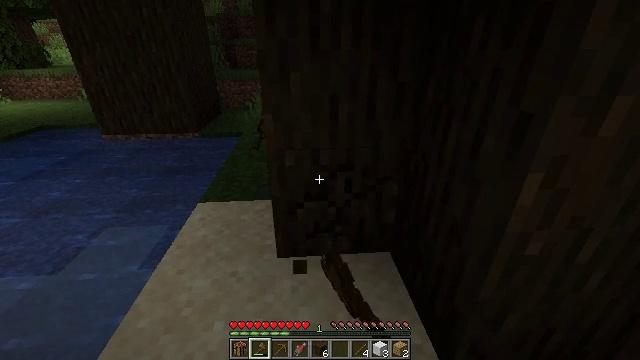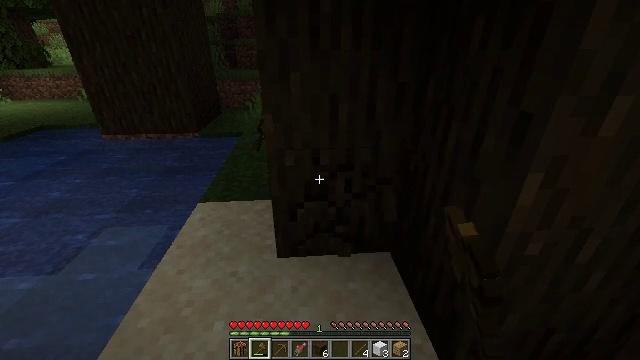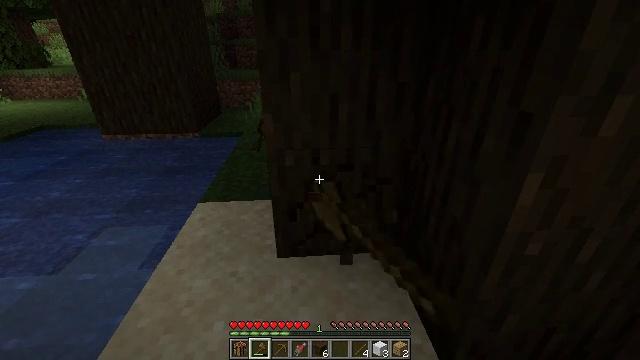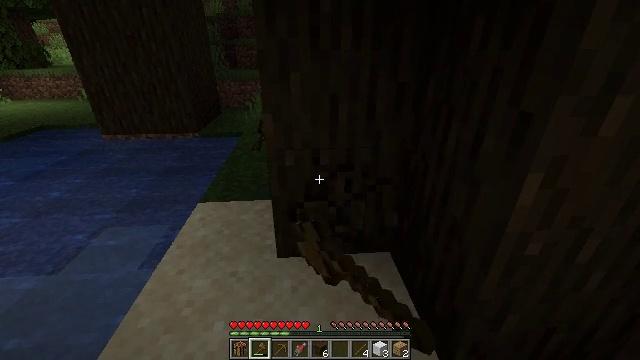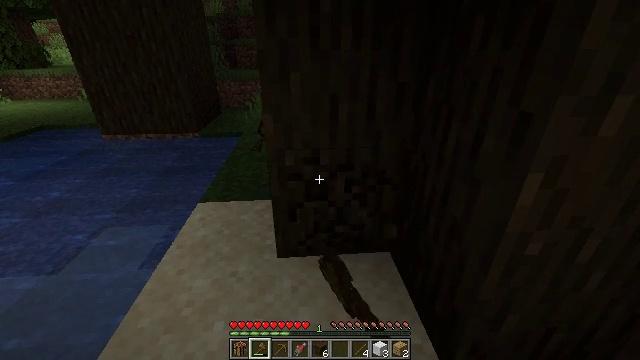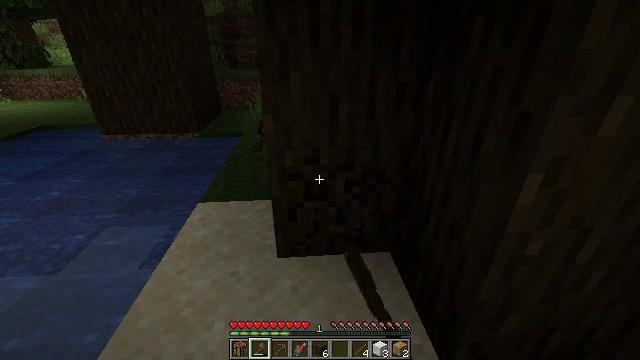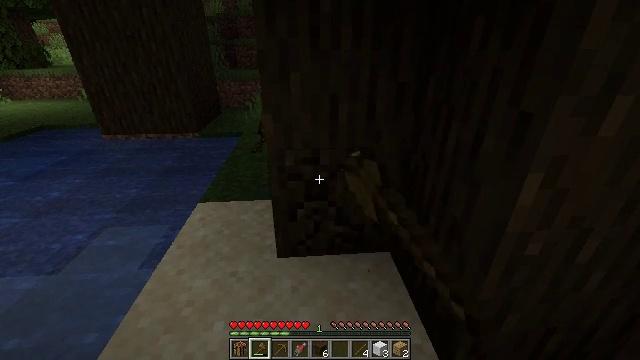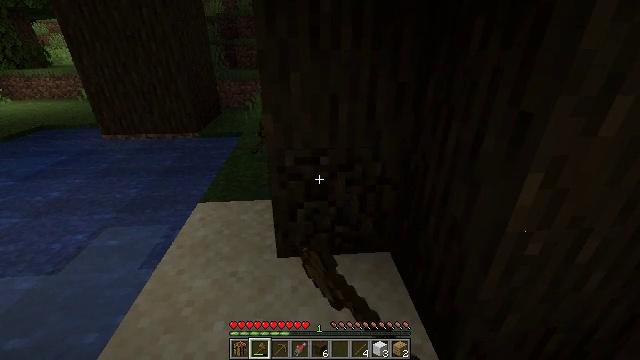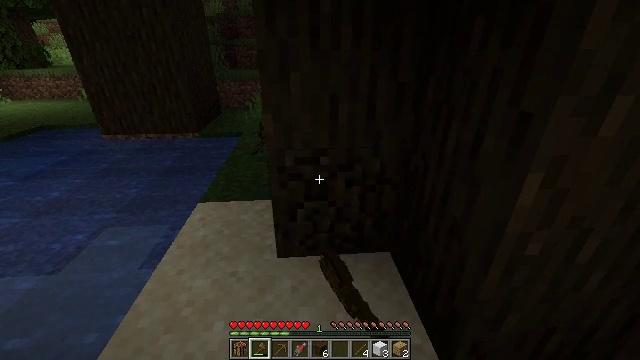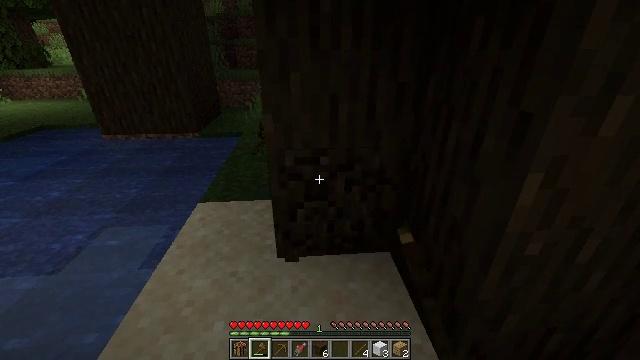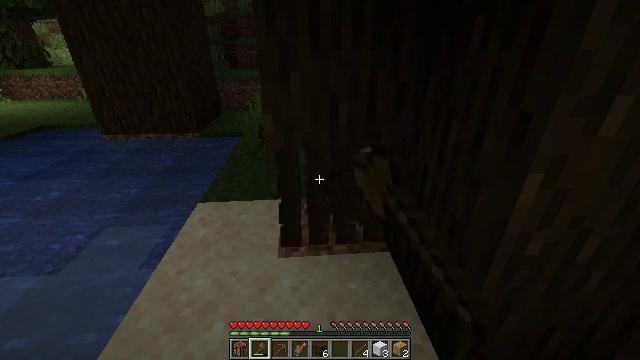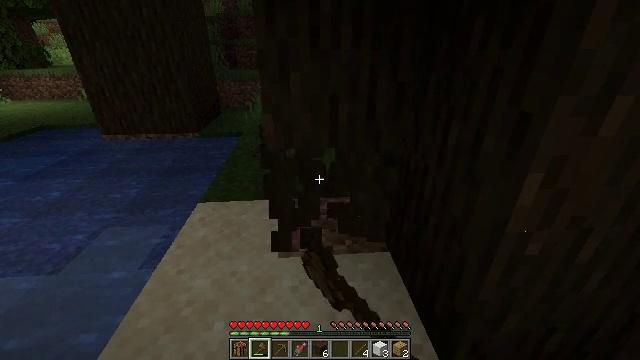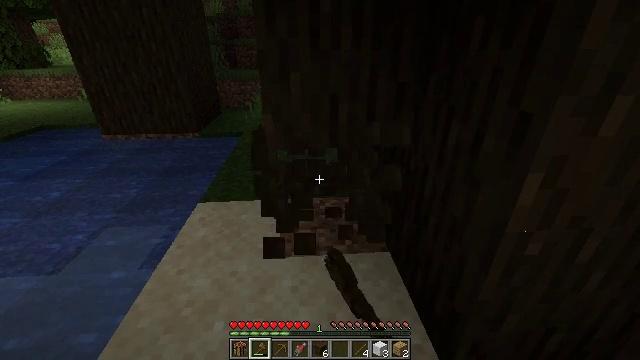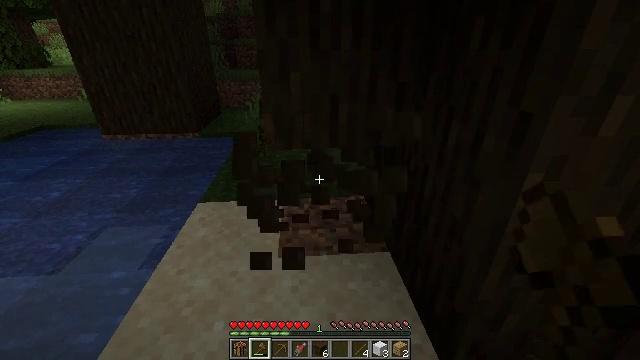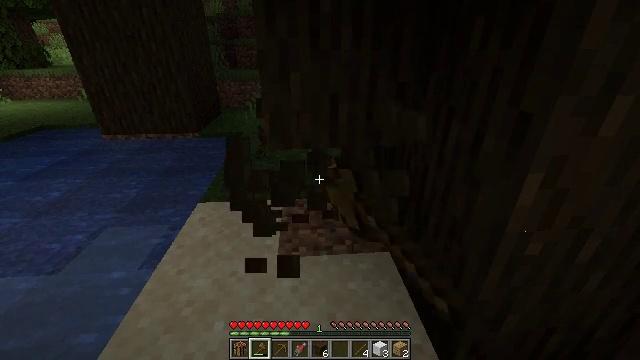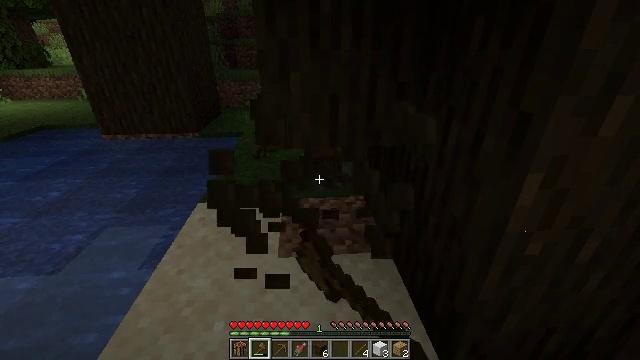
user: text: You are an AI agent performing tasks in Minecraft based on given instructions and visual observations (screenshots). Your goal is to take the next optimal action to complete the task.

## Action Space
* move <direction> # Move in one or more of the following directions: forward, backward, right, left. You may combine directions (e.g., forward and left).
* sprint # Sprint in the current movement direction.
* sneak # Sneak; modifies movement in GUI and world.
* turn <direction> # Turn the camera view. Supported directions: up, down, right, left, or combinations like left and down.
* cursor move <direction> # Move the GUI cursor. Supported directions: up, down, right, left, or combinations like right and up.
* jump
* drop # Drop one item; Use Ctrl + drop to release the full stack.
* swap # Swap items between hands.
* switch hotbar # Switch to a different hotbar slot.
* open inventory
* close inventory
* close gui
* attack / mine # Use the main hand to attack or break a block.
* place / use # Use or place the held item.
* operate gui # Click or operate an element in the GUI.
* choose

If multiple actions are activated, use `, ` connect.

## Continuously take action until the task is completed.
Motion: motion action
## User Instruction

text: Chop down the dark oak log.
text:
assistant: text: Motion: attack / mine
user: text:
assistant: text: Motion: attack / mine
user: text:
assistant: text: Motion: attack / mine
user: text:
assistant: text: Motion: attack / mine
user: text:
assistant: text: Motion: attack / mine
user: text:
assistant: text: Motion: attack / mine
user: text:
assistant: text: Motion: attack / mine
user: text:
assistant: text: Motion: attack / mine
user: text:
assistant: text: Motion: attack / mine
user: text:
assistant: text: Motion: attack / mine
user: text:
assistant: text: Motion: attack / mine
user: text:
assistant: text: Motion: attack / mine
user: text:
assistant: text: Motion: attack / mine
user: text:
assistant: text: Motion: attack / mine
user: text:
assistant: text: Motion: attack / mine
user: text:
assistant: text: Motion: attack / mine
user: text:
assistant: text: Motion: turn up, attack / mine
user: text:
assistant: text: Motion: attack / mine
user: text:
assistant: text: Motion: attack / mine
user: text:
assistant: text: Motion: attack / mine
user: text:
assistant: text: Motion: attack / mine
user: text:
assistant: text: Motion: attack / mine
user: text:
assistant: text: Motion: attack / mine
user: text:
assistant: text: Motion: attack / mine
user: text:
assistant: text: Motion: turn up, attack / mine
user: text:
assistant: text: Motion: turn up, attack / mine
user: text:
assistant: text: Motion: turn up, attack / mine
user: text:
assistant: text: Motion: attack / mine
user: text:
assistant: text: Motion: attack / mine
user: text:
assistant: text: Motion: attack / mine